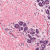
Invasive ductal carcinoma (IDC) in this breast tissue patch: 0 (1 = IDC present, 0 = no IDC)